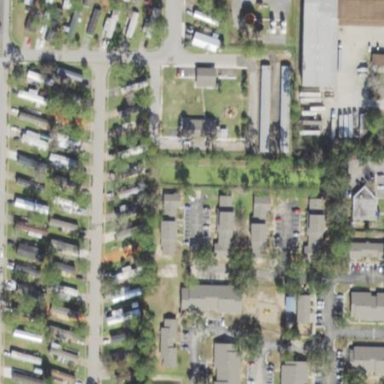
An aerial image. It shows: Residential area designated as trailer park.